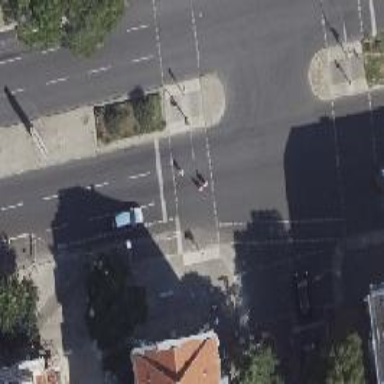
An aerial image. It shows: Road with traffic signals.